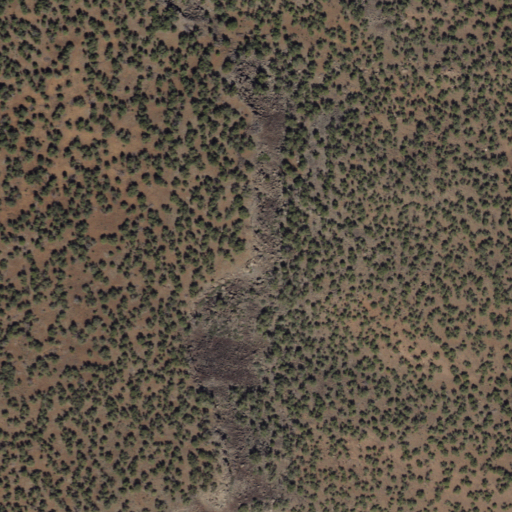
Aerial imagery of mountain in Arizona named Chavez Mountain containing evergreen forest and shrub